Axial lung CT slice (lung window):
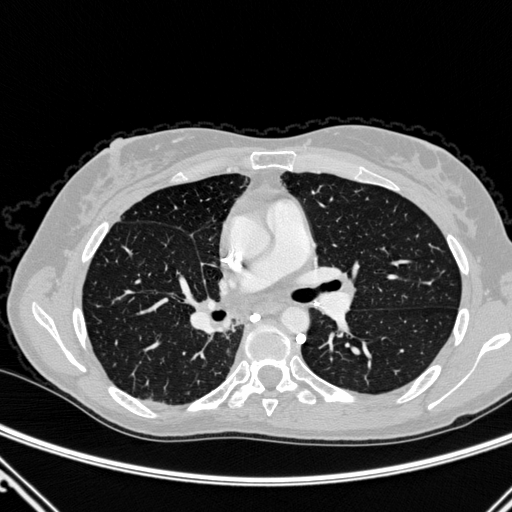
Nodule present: no